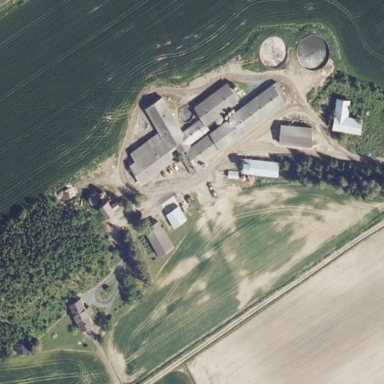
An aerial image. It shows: Farmyard area.